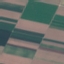
Label: AnnualCrop